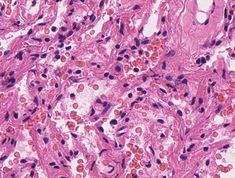
Tumor epithelial tissue: no
Tumor-associated stroma tissue: no
Normal tissue: yes